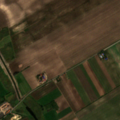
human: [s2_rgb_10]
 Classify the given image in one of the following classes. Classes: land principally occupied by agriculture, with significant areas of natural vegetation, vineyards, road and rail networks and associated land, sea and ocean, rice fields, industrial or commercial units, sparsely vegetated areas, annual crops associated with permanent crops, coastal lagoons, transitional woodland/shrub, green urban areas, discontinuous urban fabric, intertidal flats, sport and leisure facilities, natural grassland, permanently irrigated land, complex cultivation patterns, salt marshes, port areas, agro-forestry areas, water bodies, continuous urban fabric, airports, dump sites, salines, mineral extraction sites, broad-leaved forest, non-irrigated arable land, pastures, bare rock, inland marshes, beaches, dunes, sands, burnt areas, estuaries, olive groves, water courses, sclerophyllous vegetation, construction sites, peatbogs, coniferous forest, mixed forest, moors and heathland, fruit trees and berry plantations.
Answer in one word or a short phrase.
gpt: non-irrigated arable land, complex cultivation patterns, inland marshes